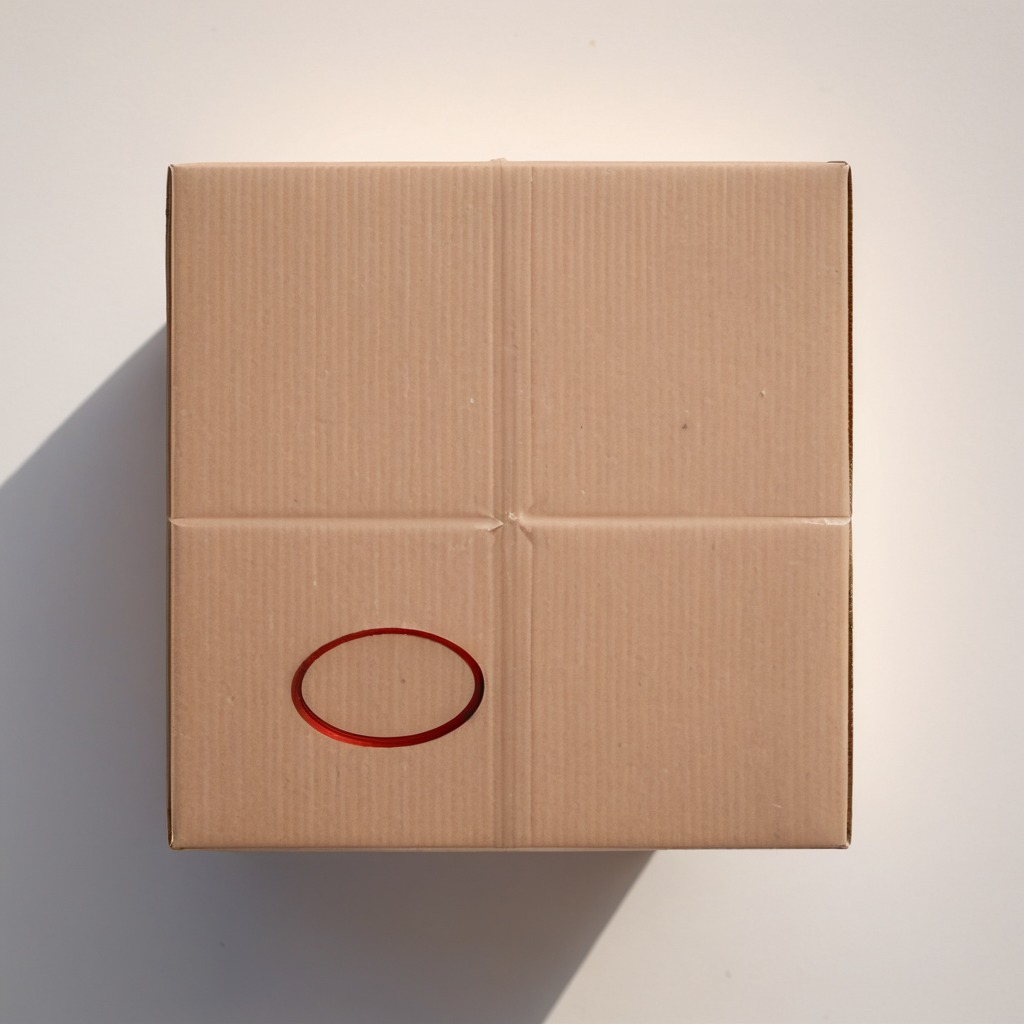
A rubber O-ring is lying on a cardboard box surface.